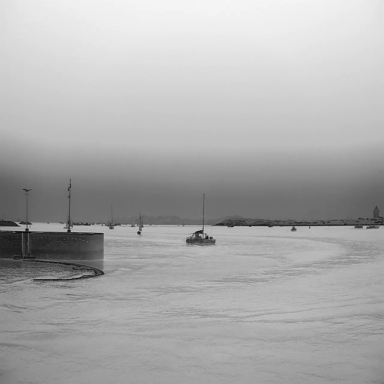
There are ten bulk_carriers in the infrared image.